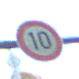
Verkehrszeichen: Geschwindigkeit10
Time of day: SunriseSunset
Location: Outdoor (Suburban)
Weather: PartlyCloudy
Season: NotSpecified
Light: Natural